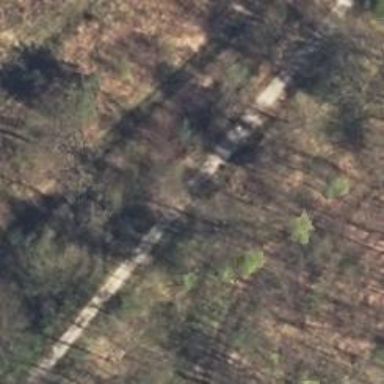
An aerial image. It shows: Abandoned railway running alongside compacted cycleway.